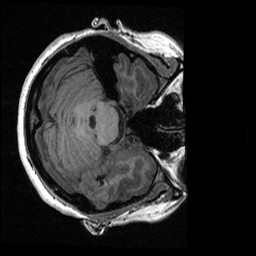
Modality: T1w
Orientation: axial
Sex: female
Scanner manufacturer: ge
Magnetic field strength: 3 T
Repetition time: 0.0064 s
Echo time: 0.00281 s